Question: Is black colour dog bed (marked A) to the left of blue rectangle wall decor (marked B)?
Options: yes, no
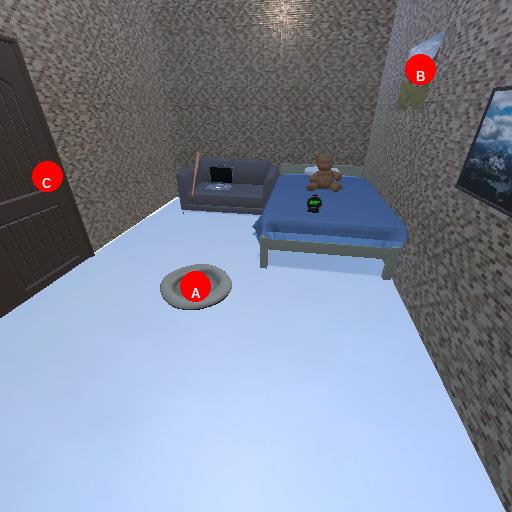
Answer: yes